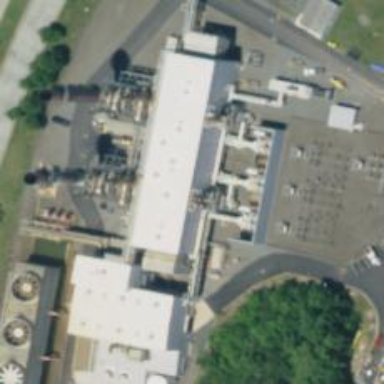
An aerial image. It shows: Gas turbine generator.